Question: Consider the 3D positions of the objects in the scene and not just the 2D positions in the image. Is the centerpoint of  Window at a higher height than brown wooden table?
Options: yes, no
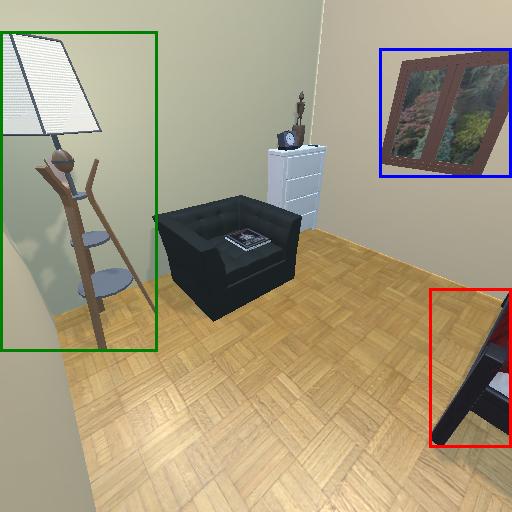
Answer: yes